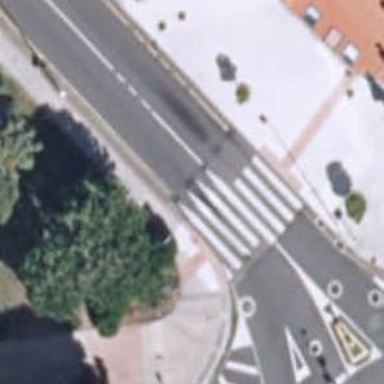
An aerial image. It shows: Uncontrolled zebra pedestrian crossing with traffic calming table.